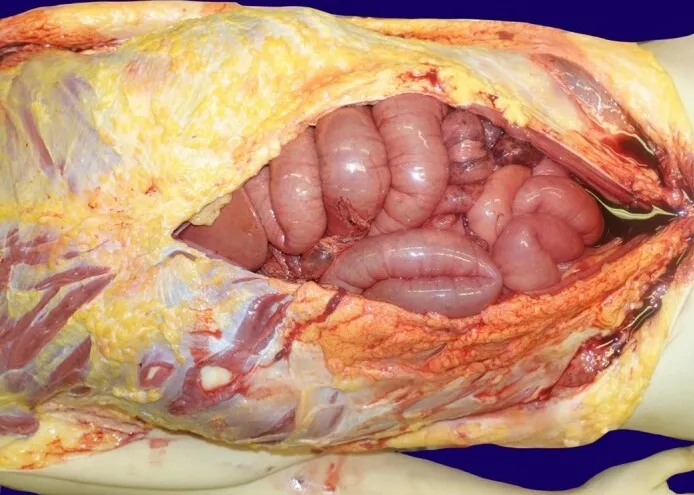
Gross view of the abdominal cavity overture depicts the exposed small bowel loops that are visibly filled with air due to CPR maneuvers. The presence of hemoperitoneum on the lower abdomen can be noted, filling the cavity. Additionally, we can observe the area of chronic damage on a non-perforated bowel loop with loss of serosa and exposure of inner layers. This image clearly depicts of the extent of abdominal pathology and highlights the damage sustained in both acute and chronic settings.
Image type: medical_photograph (other_medical_photograph)